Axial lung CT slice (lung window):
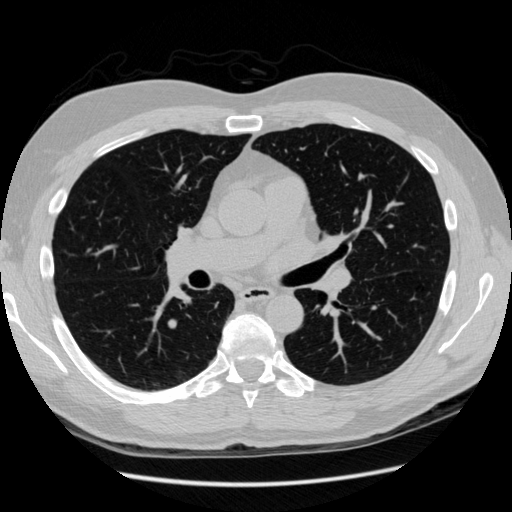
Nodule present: no